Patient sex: M
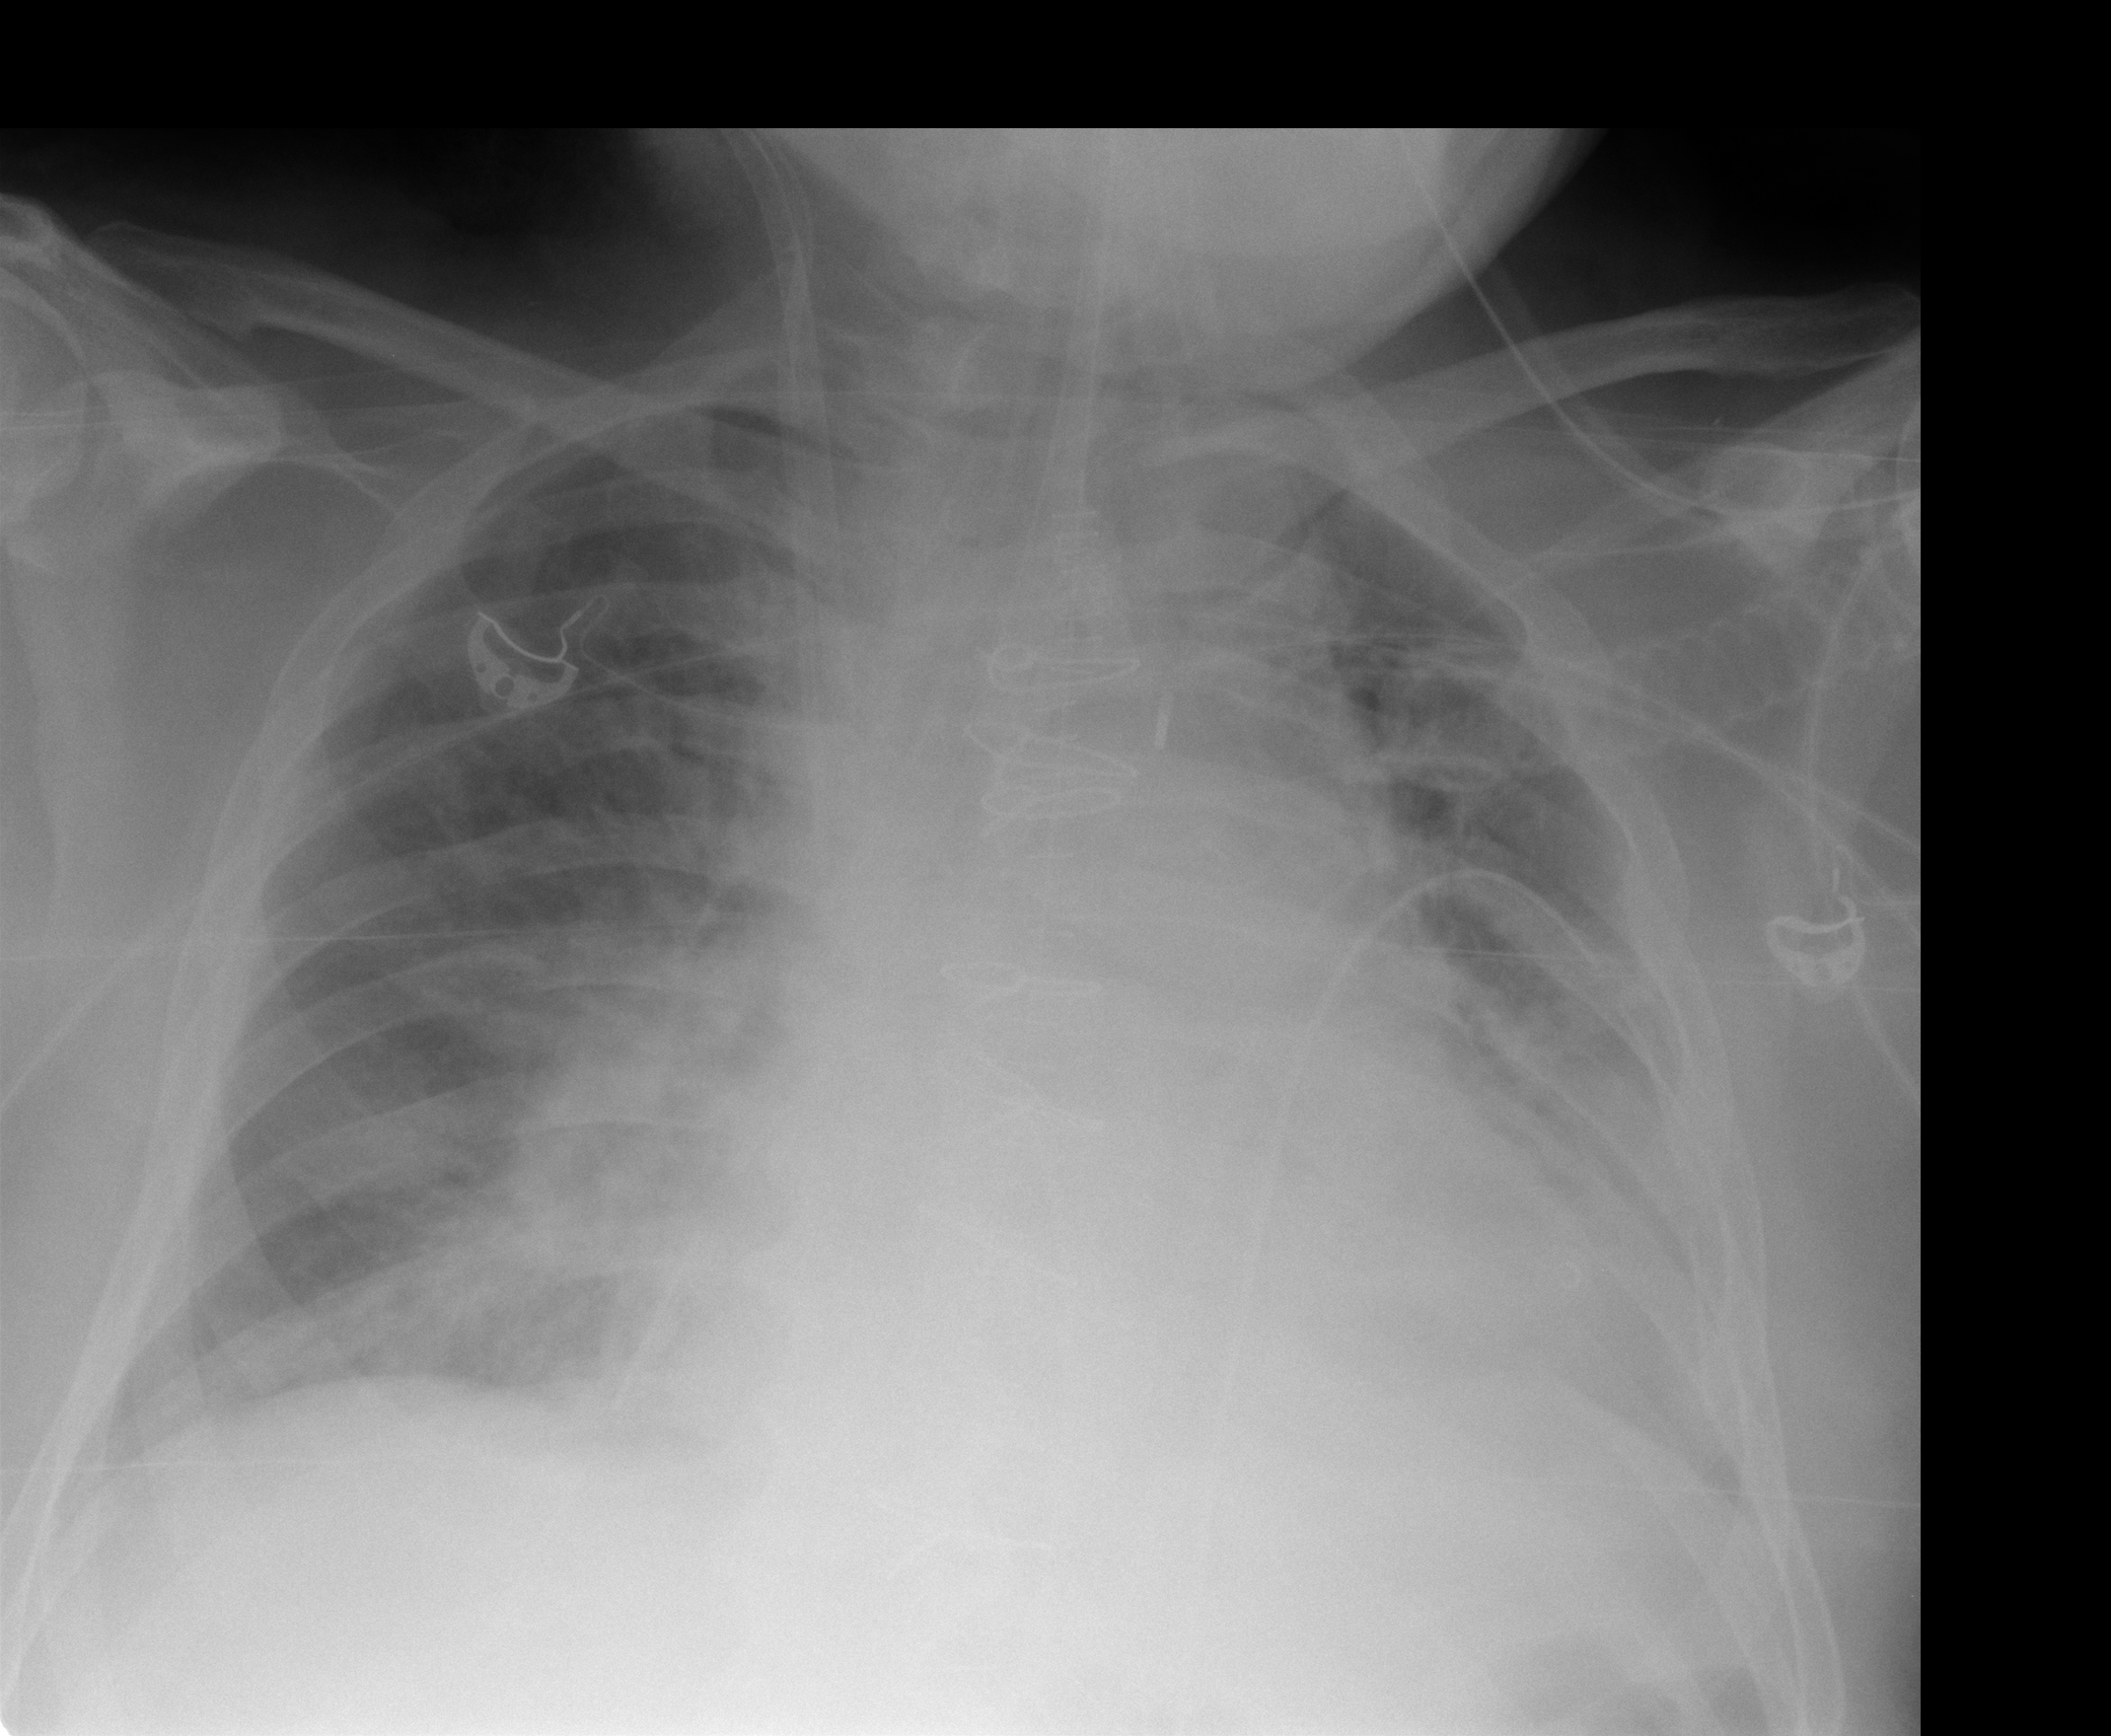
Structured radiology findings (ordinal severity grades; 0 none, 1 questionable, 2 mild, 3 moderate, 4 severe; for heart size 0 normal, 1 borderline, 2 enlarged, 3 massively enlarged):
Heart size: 2
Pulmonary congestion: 2
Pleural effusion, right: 2
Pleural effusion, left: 2
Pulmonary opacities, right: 2
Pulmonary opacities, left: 2
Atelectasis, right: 3
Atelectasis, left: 2